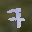
Label: 7